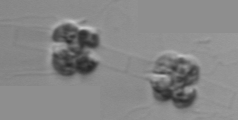
Label: Leptocylindrus_mediterraneus